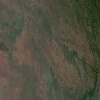
Label: land